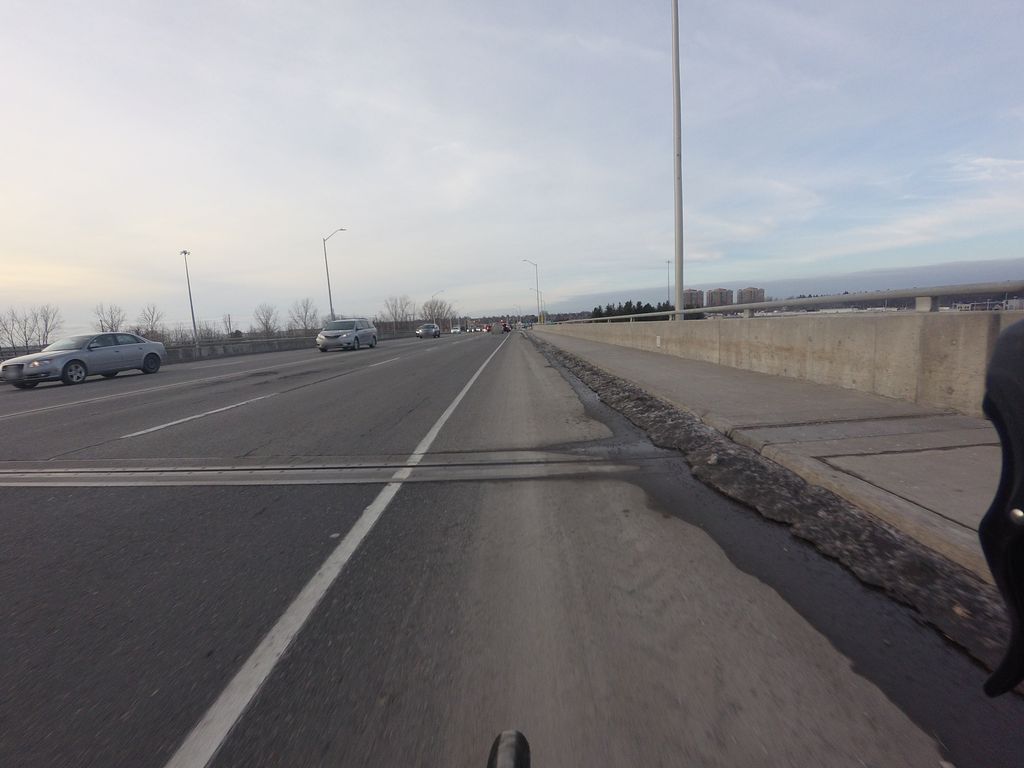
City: ottawa-gatineau